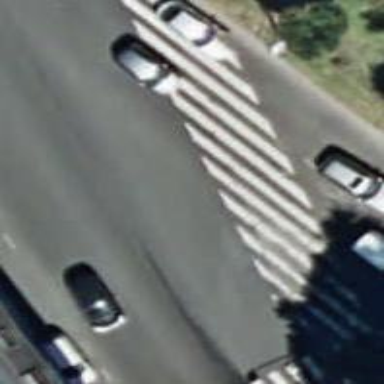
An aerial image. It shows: Crossing with traffic signals.